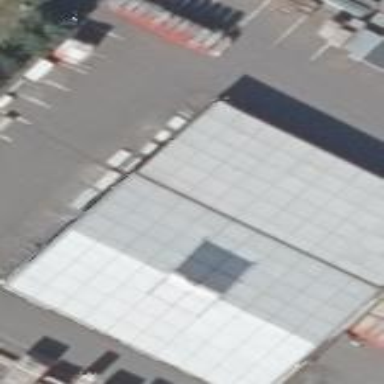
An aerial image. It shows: Industrial building.